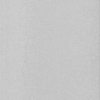
Label: dusty